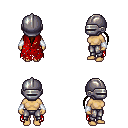
a pixel art fantasy rpg character, female body template, human, tanned skin, red tattered cape, metal pants, brown ponytail hairstyle, metal helm, white cloth bracers, four views (front, back, left, right), 2x2 character sprite sheet, small pixel art, hard edges, no anti-aliasing